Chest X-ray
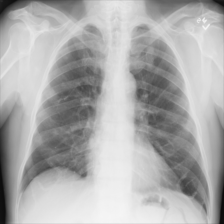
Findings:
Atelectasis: negative
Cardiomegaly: negative
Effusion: negative
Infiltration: positive
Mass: positive
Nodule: positive
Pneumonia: negative
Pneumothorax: negative
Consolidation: negative
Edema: negative
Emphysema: negative
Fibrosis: negative
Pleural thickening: negative
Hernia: negative